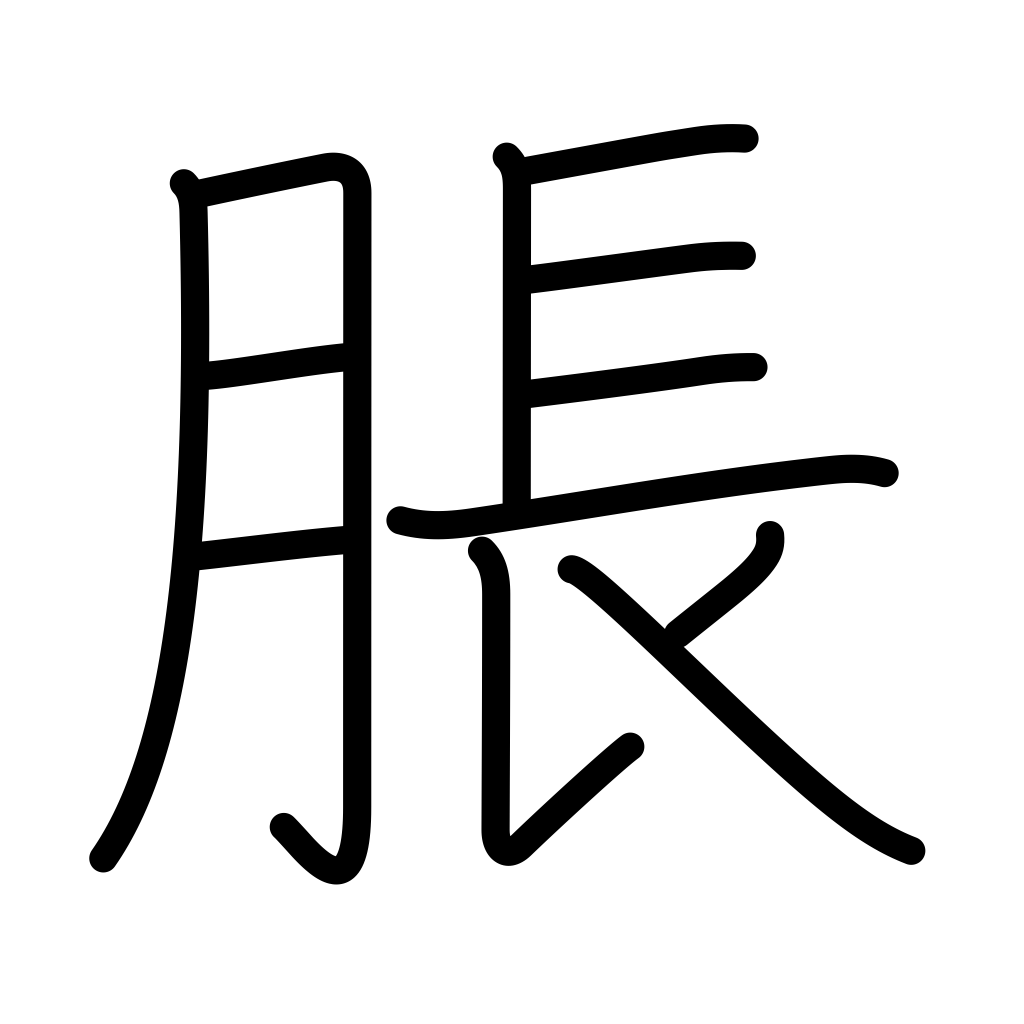
Meaning: dilate, distend, bulge, fill out, swell